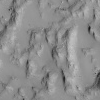
Atmospheric dust classification: not_dusty